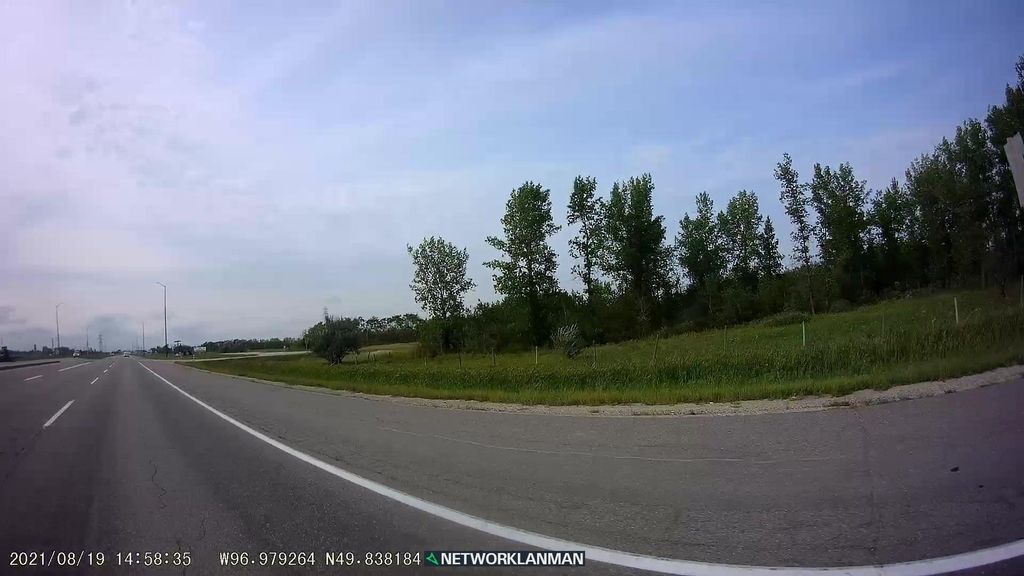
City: winnipeg